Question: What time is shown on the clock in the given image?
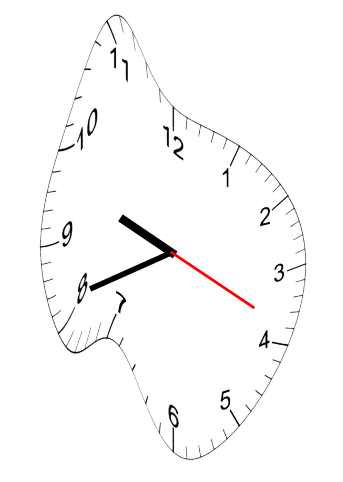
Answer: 09:41:19